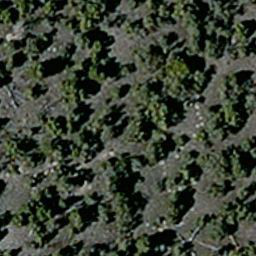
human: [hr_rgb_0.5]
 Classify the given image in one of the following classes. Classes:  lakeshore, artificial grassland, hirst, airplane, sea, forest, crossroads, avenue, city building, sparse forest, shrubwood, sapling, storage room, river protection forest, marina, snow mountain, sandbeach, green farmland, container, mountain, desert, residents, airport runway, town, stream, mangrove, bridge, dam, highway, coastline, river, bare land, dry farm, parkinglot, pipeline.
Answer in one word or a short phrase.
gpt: sparse forest